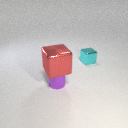
large red metal cube above small purple metal cylinder